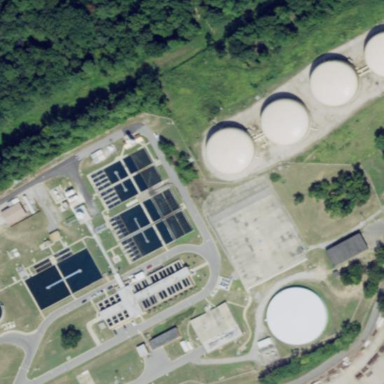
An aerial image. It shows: Man-made water works facility.